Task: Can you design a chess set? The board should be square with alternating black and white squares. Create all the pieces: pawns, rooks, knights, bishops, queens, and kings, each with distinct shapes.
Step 2131:
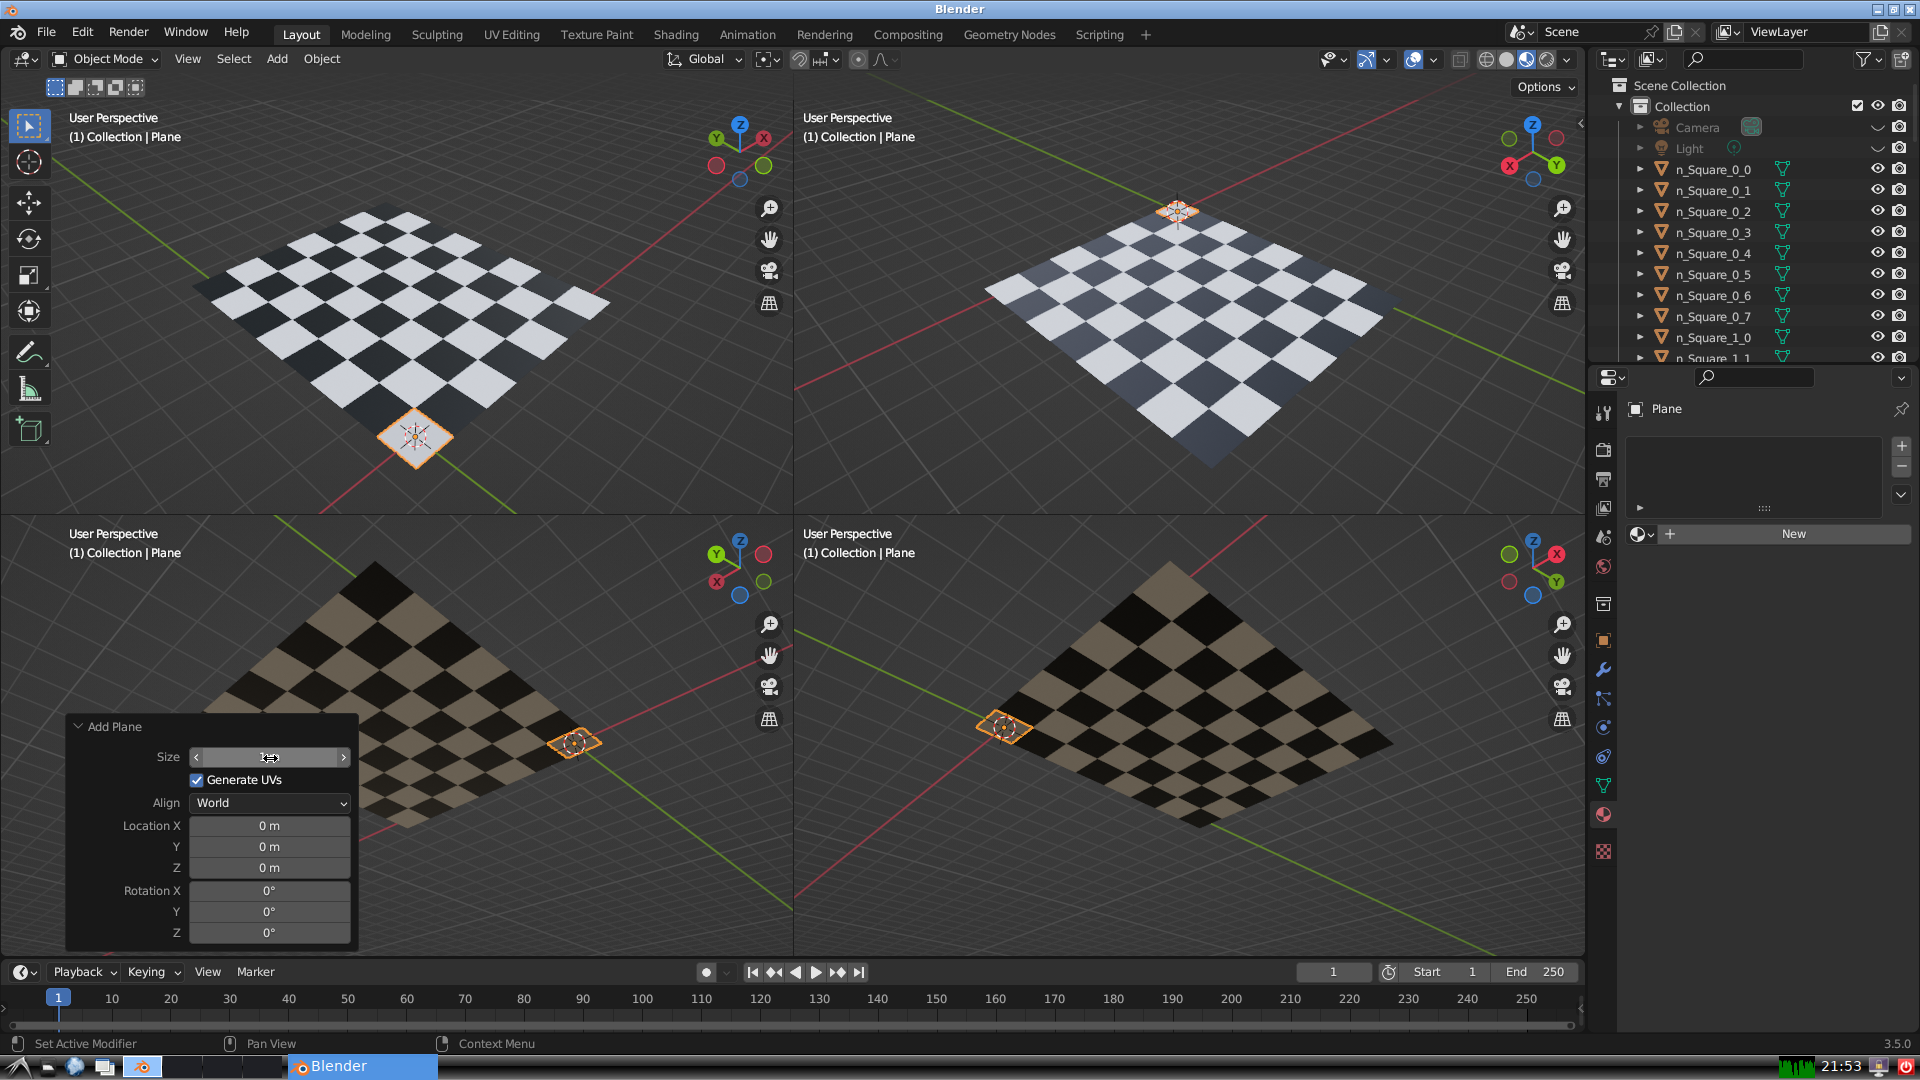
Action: click: no